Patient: sex M, age 48
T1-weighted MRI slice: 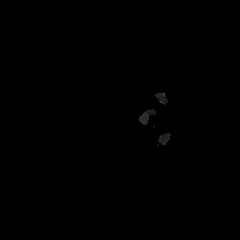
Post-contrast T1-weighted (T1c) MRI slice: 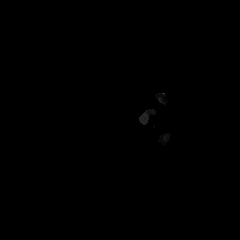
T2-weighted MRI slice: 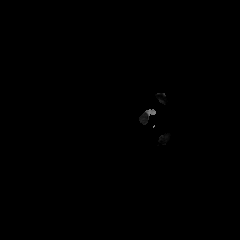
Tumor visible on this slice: no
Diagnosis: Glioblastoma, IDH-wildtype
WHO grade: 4